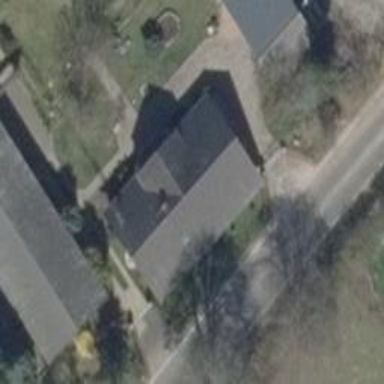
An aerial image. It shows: Detached building.